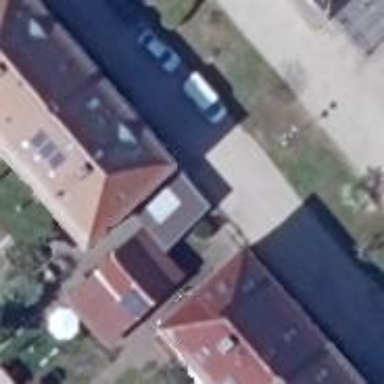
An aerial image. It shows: Terrace building.